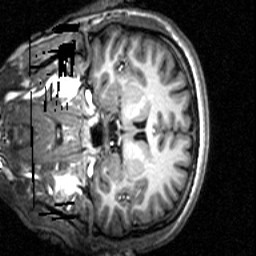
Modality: T1w
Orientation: coronal
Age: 26
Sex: female